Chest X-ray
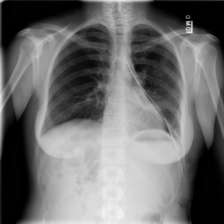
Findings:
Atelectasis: negative
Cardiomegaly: negative
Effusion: positive
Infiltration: negative
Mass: positive
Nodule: negative
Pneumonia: negative
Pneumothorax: negative
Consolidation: negative
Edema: negative
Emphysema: negative
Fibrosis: negative
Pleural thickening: negative
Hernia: negative